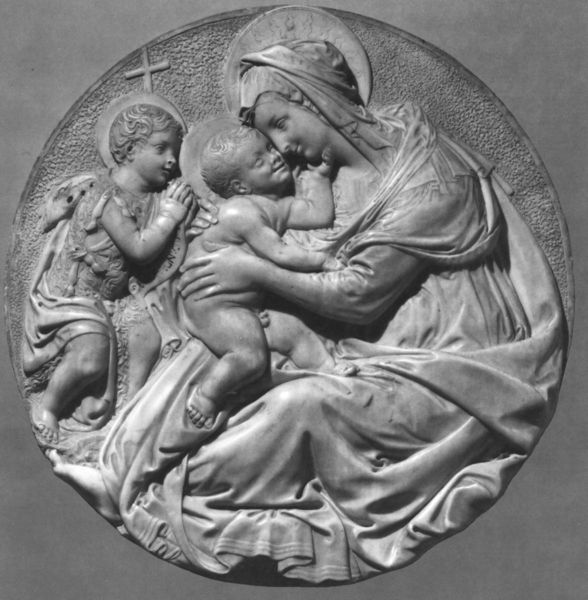
Titel: Madonna mit dem Kind und dem Johannesknaben
Künstler: Giovan Francesco Rustici
Institution: Florenz, Bargello
Schlagwörter: hand, nackt, umhang, sitzen, finger, frau, kleid, schleier, tuch, ornament, arm, falten, halten, johannes, täufer, gewand, haare, mantel, kind, mutter, kinder, kreis, rund, rundbild, engel, relief, baby, falte, stuck, knie, zehen, knabe, kreuz, heiligenschein, nimbus, christus, jesus, heilige, maria, münze, jesuskind, glorie, mauerbild